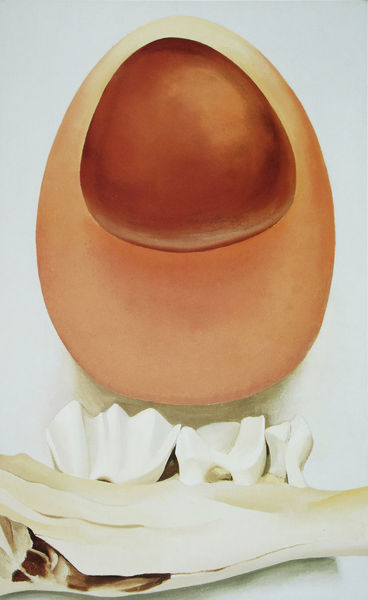
Titel: Red and Pink Rocks and Teeth
Künstler: Georgia O'Keeffe
Standort: Chicago
Institution: The Art Institute of Chicago
Schlagwörter: weiß, braun, daumen, orange, wand, oval, sofa, abstrakt, kissen, glanz, floral, couch, knochen, organisch, zähne, kiefer, zunge, fingernagel, o'eeffe, surealismus, gbiss, georgia o'keefe